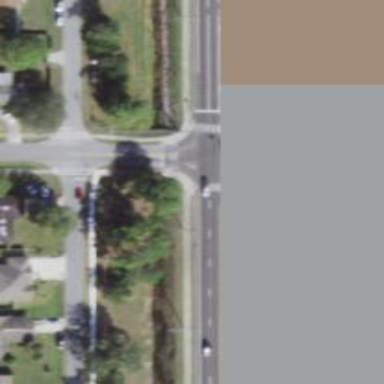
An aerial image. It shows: Uncontrolled footway crossing with zebra markings.